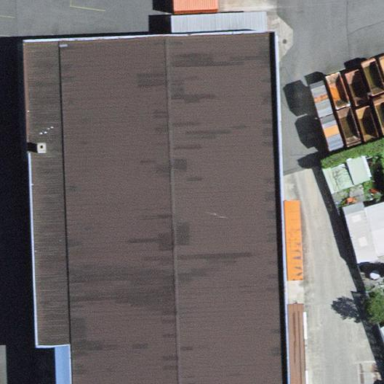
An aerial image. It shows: Industrial building.